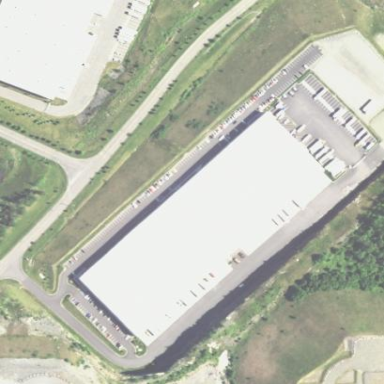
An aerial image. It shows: Commercial building.